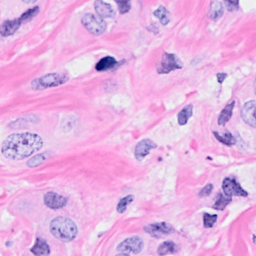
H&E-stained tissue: Breast